Question: I get the below error trying to refer the mscomct2.ocx file, in VB6 IDE on a Windows 7 32 bit PC. The IDE is run on elevated mode.
I tried many solutions from SO and other sources, but nothing works for me.
1. unregistered and re registered from a elevated command prompt
2. deleted and restored this file from backup and ms sites.
3. tried finding if duplicate mscomct2.ocx are registered in other paths. but only 1 file under windows\system32 is found in the PC
Any quick help will be greatly appreciated.
Thanks in advance

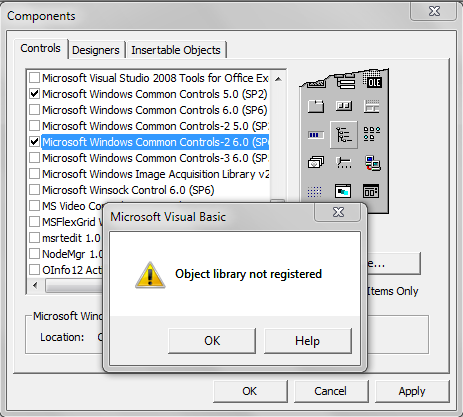
Answer: Have you tried the 5.0 version of them?
5.0 offers the benefit of working with Windows XP/Vista/7/8 themes.
I currently am able to use all common controls. So it's likely just a matter of re-registering the ocx file:
<URL>
That is, running in command line:
'''
CD C:\Windows\SysWOW64
regsvr32 /s mscomct2.ocx
'''